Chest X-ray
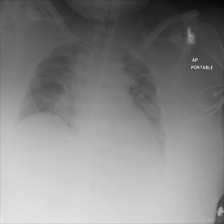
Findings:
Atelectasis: positive
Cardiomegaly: negative
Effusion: negative
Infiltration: positive
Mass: negative
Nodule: negative
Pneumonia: negative
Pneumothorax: negative
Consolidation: negative
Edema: negative
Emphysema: negative
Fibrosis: negative
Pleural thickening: negative
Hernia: negative